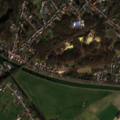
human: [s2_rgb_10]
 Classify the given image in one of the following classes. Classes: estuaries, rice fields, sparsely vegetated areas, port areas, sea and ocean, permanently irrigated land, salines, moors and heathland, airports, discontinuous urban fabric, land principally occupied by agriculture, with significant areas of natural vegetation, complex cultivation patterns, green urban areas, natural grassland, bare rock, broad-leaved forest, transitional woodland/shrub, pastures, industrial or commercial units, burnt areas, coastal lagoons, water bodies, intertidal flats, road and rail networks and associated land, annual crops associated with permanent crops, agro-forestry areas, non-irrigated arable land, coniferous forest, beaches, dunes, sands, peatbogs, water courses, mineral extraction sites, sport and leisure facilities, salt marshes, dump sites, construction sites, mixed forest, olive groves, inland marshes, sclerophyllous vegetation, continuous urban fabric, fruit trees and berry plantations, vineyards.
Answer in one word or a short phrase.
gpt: discontinuous urban fabric, non-irrigated arable land, pastures, complex cultivation patterns, land principally occupied by agriculture, with significant areas of natural vegetation, broad-leaved forest